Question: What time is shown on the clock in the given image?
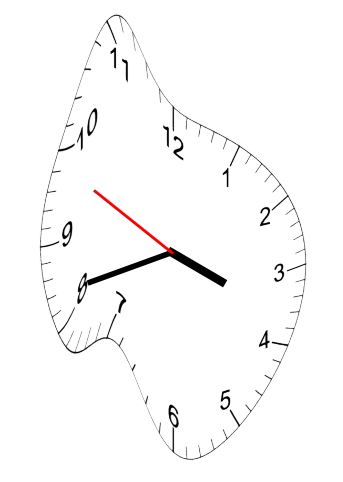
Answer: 03:41:49